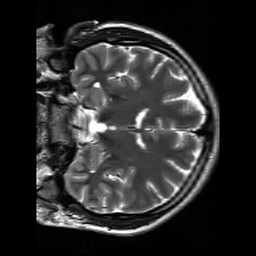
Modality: T2w
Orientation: coronal
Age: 29
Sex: male
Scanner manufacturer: siemens
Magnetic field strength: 3 T
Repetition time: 7 s
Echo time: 0.09 s